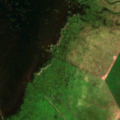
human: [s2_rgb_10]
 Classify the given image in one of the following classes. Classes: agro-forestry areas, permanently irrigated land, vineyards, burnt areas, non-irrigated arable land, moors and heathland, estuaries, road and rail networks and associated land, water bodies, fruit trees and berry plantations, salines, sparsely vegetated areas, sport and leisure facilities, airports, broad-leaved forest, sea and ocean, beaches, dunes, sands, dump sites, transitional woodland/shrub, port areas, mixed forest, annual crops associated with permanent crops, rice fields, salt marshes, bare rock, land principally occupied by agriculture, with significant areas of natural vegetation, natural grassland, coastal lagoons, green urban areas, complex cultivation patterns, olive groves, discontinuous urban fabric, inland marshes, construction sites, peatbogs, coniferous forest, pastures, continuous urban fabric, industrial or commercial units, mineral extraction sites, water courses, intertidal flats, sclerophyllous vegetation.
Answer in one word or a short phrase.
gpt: non-irrigated arable land, pastures, land principally occupied by agriculture, with significant areas of natural vegetation, sea and ocean